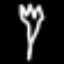
Label: fork